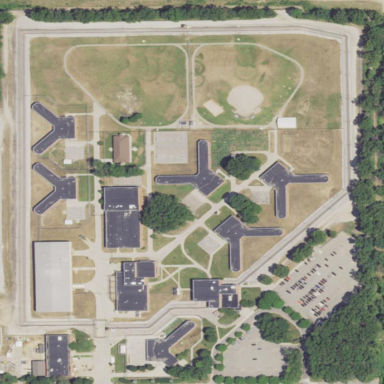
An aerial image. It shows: Prison.